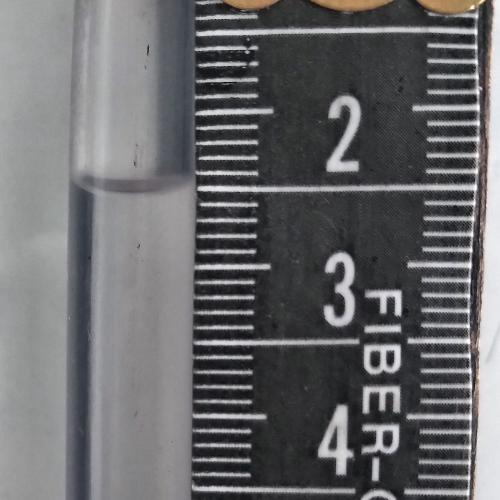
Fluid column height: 2.5 cm